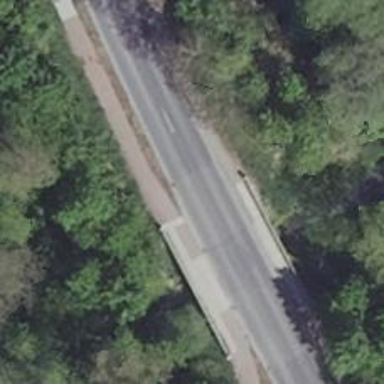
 crossing bridge. The right sidewalk has concrete surface."